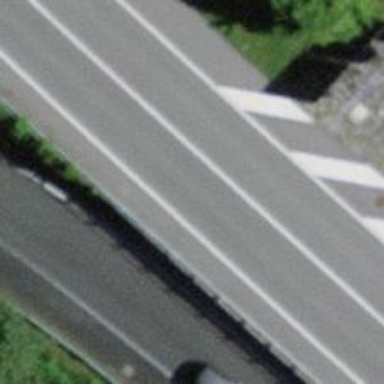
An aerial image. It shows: Motorway link.